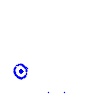
Particle: pion